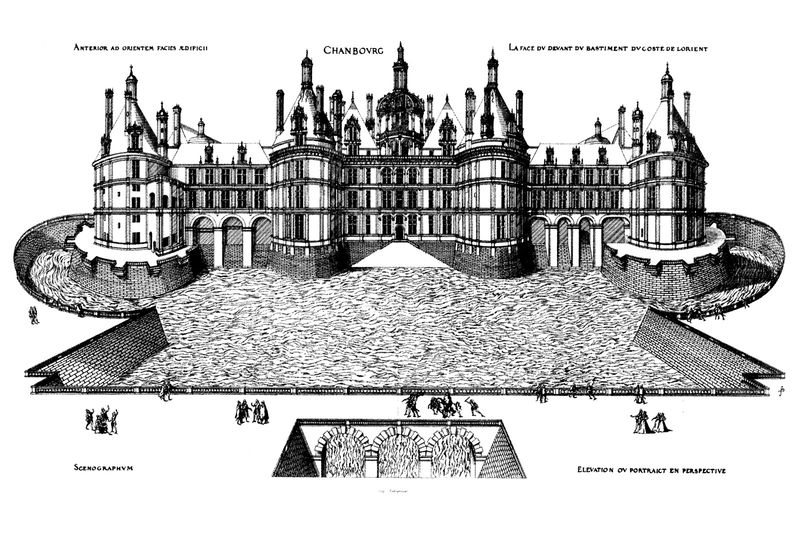
Titel: Schloss von Chambord
Standort: Chambord, Schloß (EU - F); (F Loiretal) (EU - F - Loiretal)
Schlagwörter: mann, wasser, weiß, menschen, see, stadt, fenster, frankreich, frau, laterne, laternen, schwarz, skizze, säulen, tür, zeichnung, anlage, dach, gebäude, haus, schloss, architektur, brücke, kirche, turm, garten, schrift, ansicht, bogen, fassade, perspektive, türen, giebel, mauer, schornsteine, besucher, tor, bögen, burg, türmchen, türme, palast, festung, becken, druck, stich, entwurf, tore, mittelalter, rundbögen, graben, plan, burggraben, brücken, grundriss, bauplan, komplex, ansciht, wassergraben, ablauf, zeiichnung, wasserschloß, chanbourg, chambourg, französisches schloss, +rundbogen